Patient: sex F, age 59
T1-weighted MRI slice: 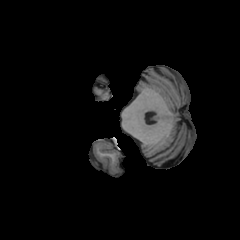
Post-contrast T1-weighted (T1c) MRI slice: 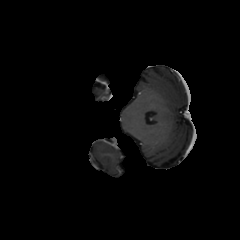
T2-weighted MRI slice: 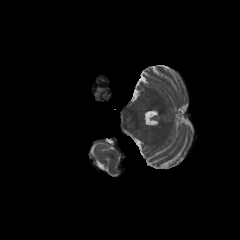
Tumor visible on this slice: no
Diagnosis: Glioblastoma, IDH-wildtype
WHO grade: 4